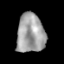
Tissue: lung
Cell type: T cells
Senescence score: 0.1677
Nuclear area (px): 1064
Mean DAPI intensity: 161.763